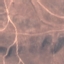
Land use / land cover: HerbaceousVegetation